九年级 · 度量几何学
如图一块三角形余料 $A B C, B C=120 \mathrm{~mm}$, 高线 $A D=90 \mathrm{~mm}$, 要把它加工成一个矩形零件, 使矩形的一边在 $B C$ 上, 点 $P 、 M$ 分别在 $A B, A C$ 上, 若满足 $P M: P Q=2: 1$, 则 $P Q$ 的长为. ( )

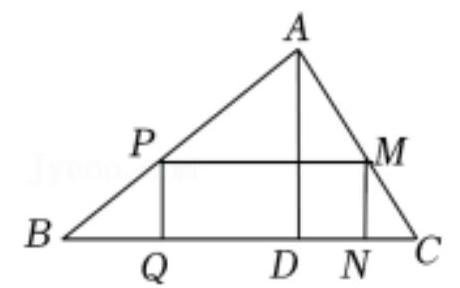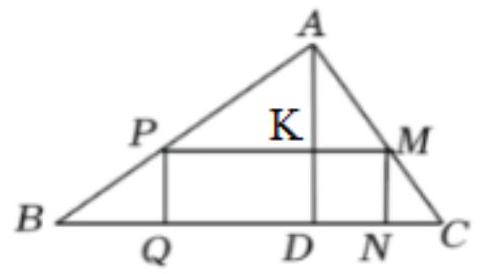
A. $36 \mathrm{~mm}$
B. $40 \mathrm{~mm}$
C. $50 \mathrm{~mm}$
D. $120 \mathrm{~mm}$

答案: A
解析: 【分析】

本题考查相似三角形的应用, 解题的关键是学会利用参数构建方程解决问题, 属于中考常考题型. 由题意可得 $\triangle A P M \sim \triangle A B C$, 利用相似三角形的性质构建方程即可求解.

【解答】

解: 如图, 设 $A D$ 与 $P M$ 交于点 $K$,

$\because P M: P Q=2: 1$,

$\therefore$ 可设 $P M=2 y m m$ ，则 $P Q=y m m ，$

$\because$ 四边形 $P Q N M$ 是矩形,

$\therefore P M / / B C$,

$\therefore \triangle A P M \backsim \triangle A B C$,

$\because A D \perp B C, A K \perp P M$,

$\therefore \frac{P M}{B C}=\frac{A K}{A D}$,

$\therefore \frac{2 y}{120}=\frac{90-y}{90}$,

解得 $y=36$,

$\therefore P Q=36(\mathrm{~mm})$.

故选 $A$.